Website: macys
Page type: billing-address
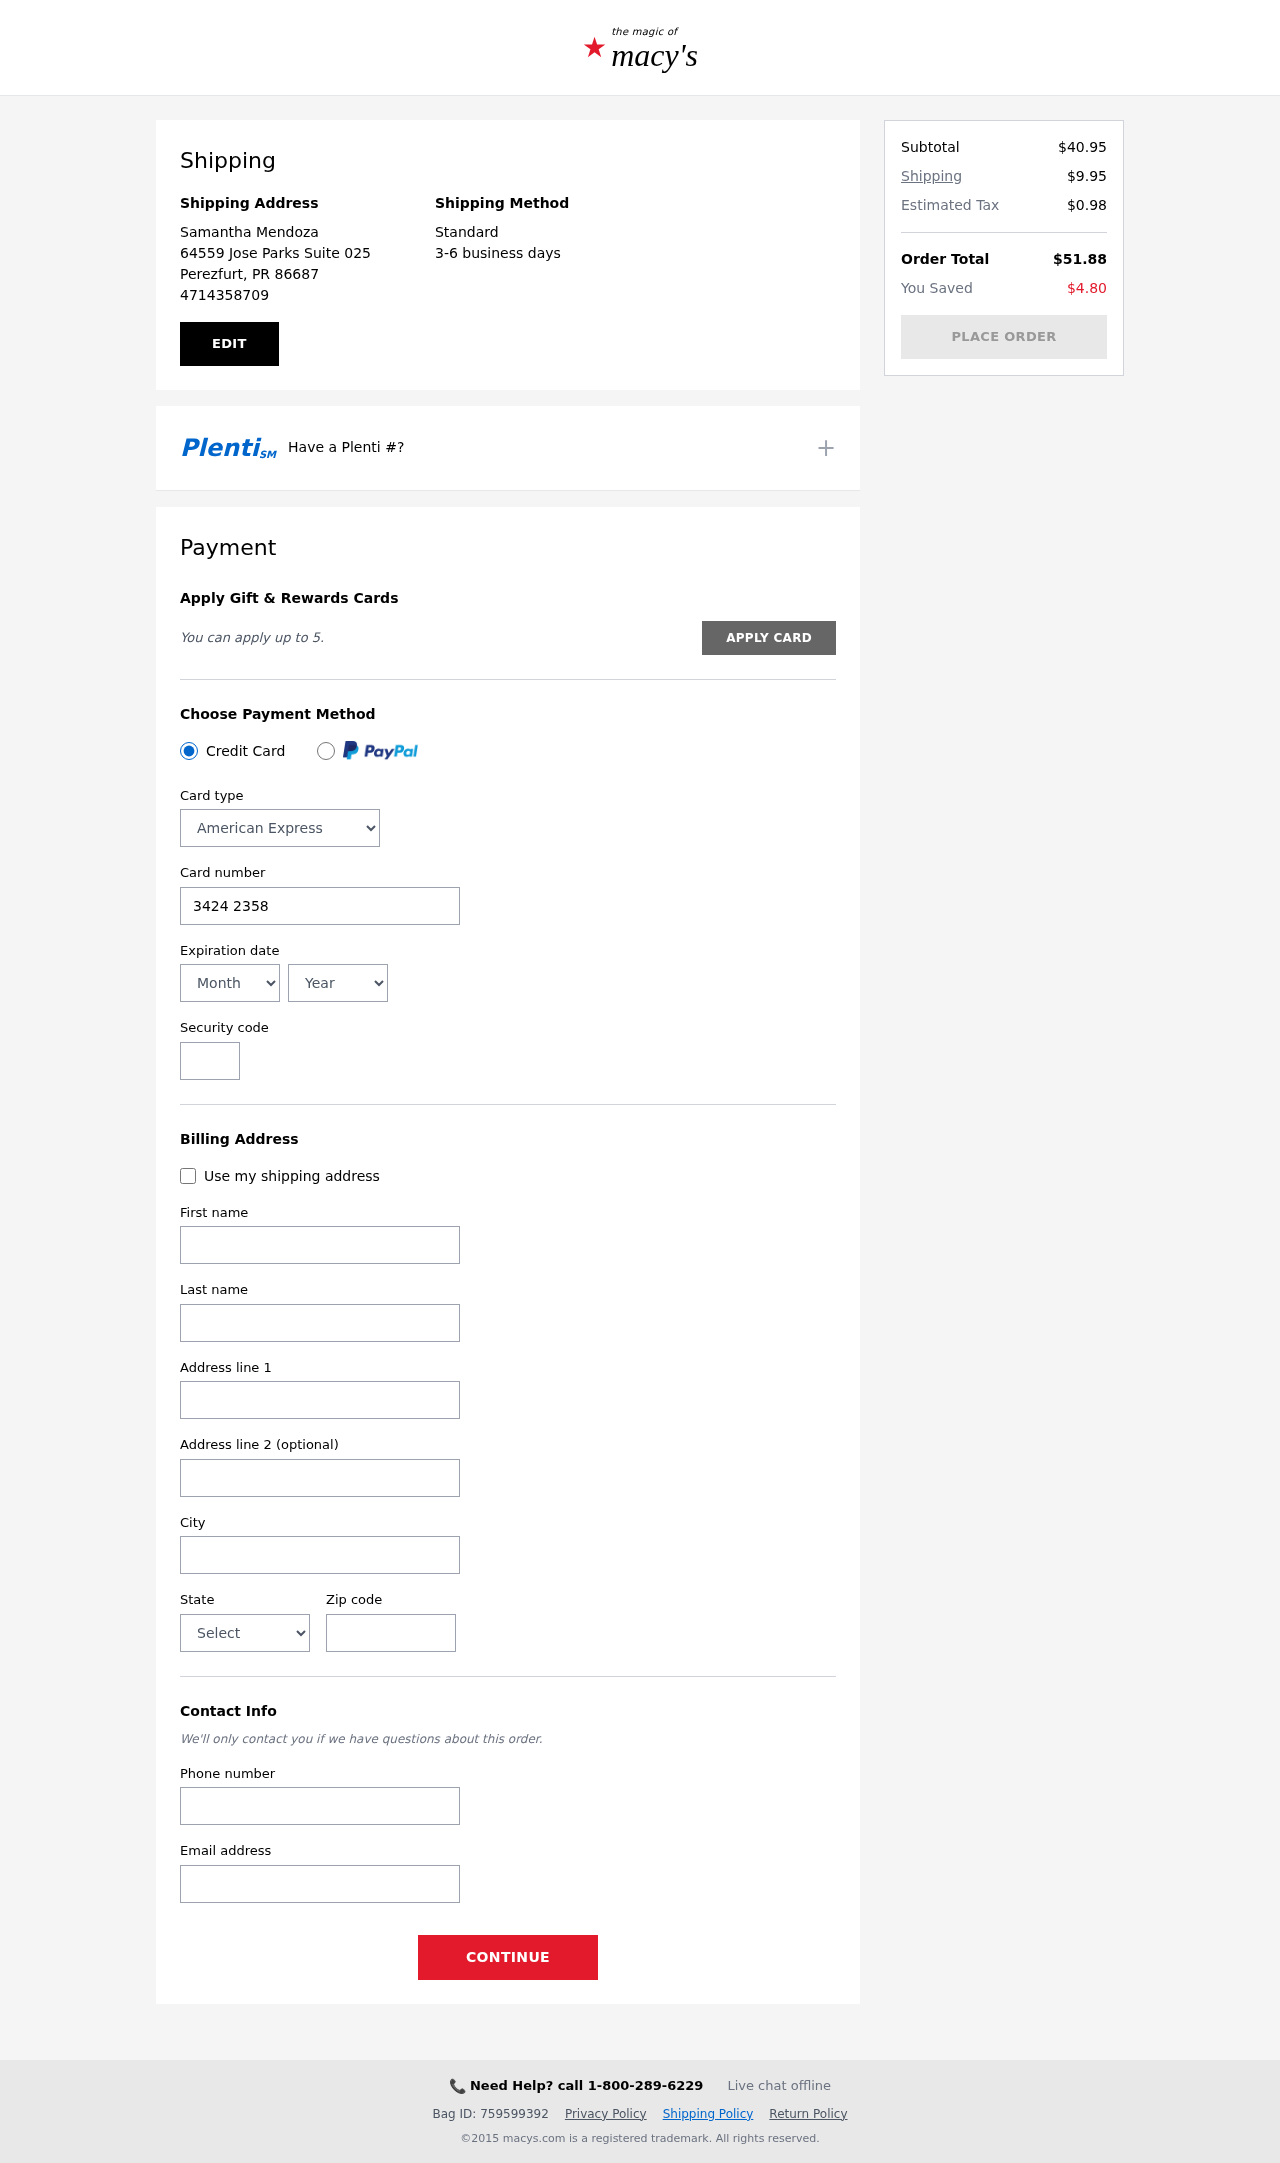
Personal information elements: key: PII_CARD_CVV
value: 2407
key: PII_CARD_EXPIRY_MONTH
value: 09
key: PII_CARD_EXPIRY_YEAR
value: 26
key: PII_CARD_NUMBER
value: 3424 2358 0589 431
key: PII_CARD_TYPE
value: American Express
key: PII_CITY
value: Perezfurt
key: PII_CITY_STATE_ZIP
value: Perezfurt, PR 86687
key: PII_EMAIL
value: samantha.mendoza@hotmail.com
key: PII_FIRSTNAME
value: Samantha
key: PII_FULLNAME
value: Samantha Mendoza
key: PII_LASTNAME
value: Mendoza
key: PII_PHONE
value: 4714358709
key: PII_POSTCODE
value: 86687
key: PII_STATE
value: PR
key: PII_STREET
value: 64559 Jose Parks Suite 025
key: PII_STREET2
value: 721 Rodriguez Track
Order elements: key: ORDER_SUBTOTAL
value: $40.95
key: ORDER_SHIPPING_COST
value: $9.95
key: ORDER_TAX
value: $0.98
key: ORDER_TOTAL
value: $51.88
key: ORDER_SAVINGS
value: $4.80